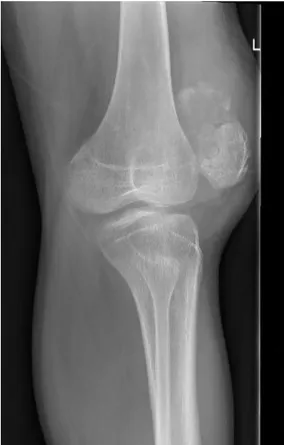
Lateral radiograph. Of the left patella showing an avulsion fracture of the superior patella pole.
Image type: radiology (x_ray)